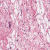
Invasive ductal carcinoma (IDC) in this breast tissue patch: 0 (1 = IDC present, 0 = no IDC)